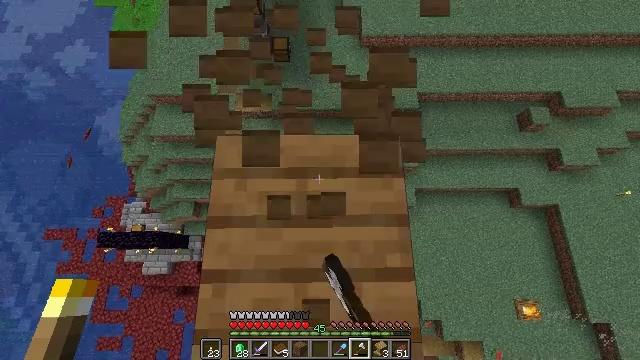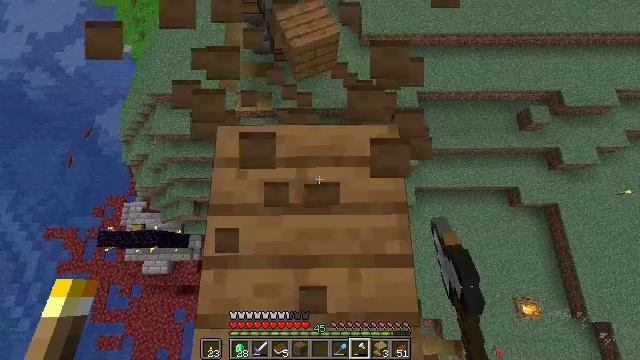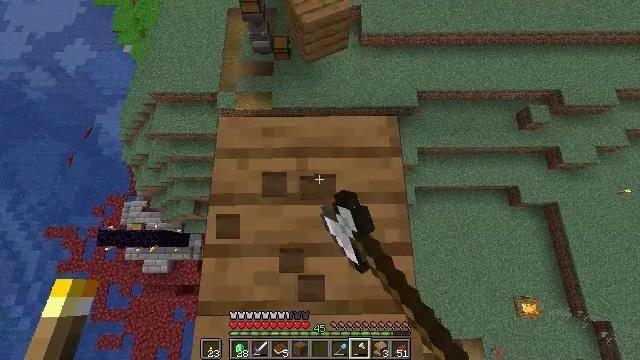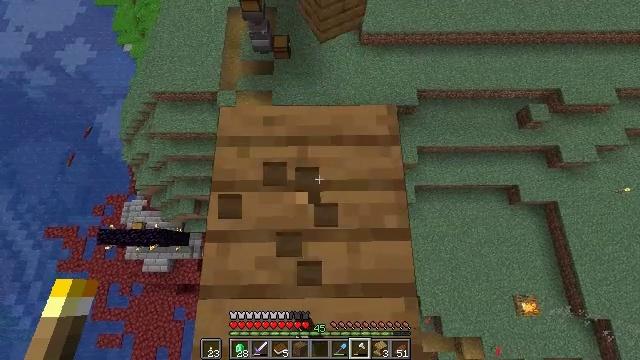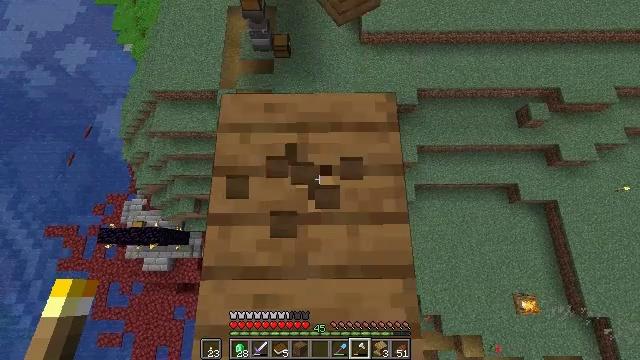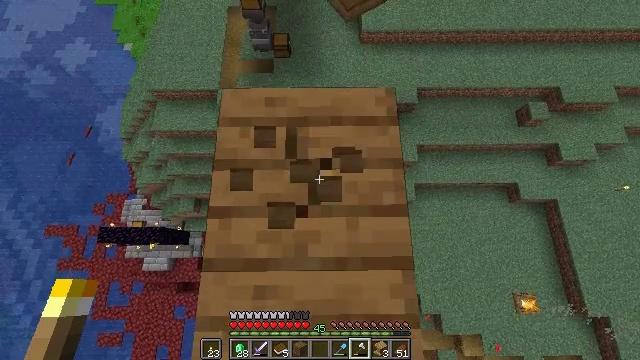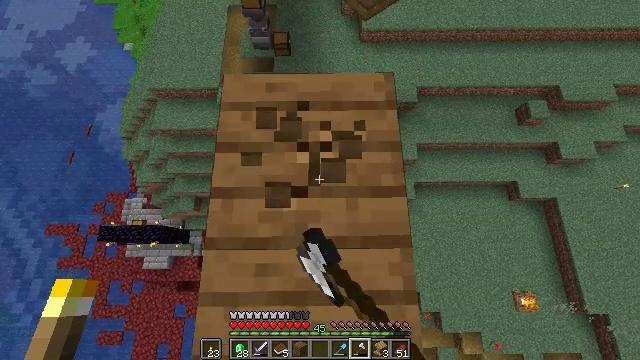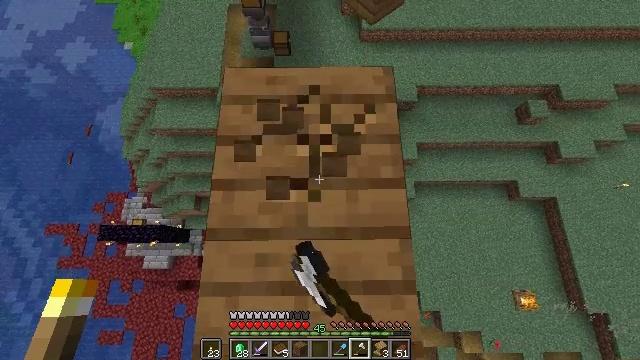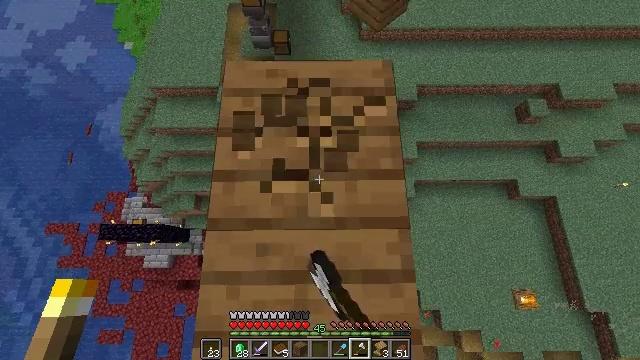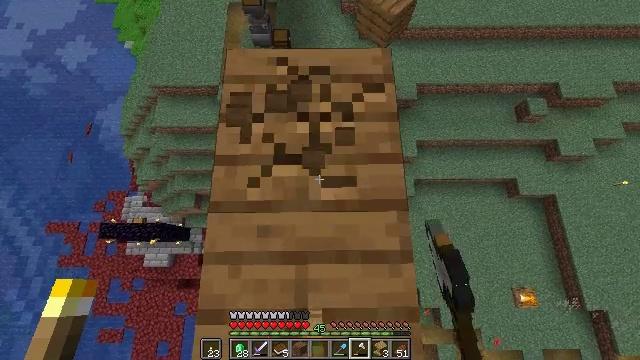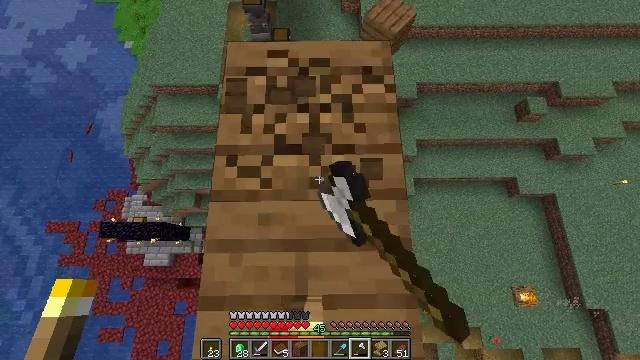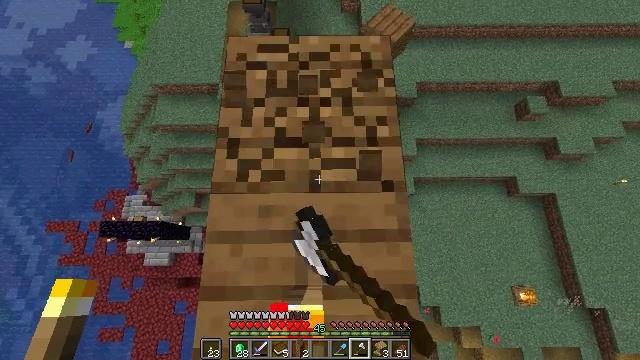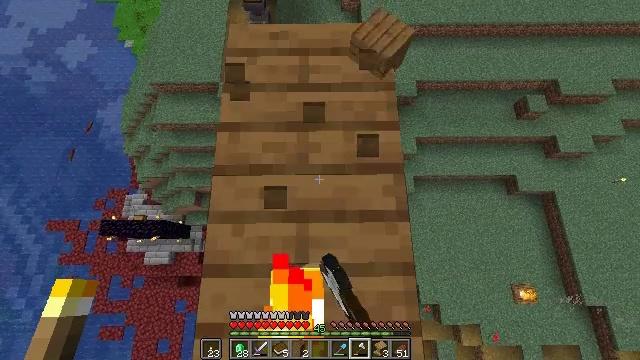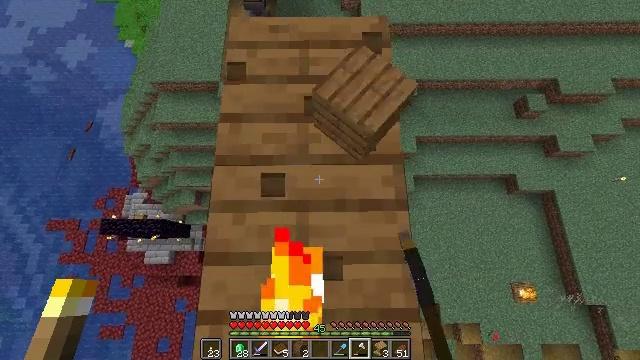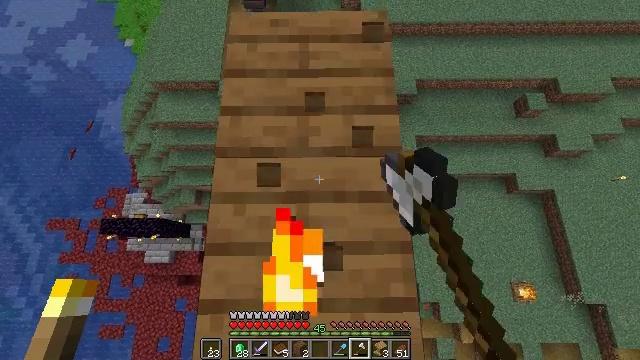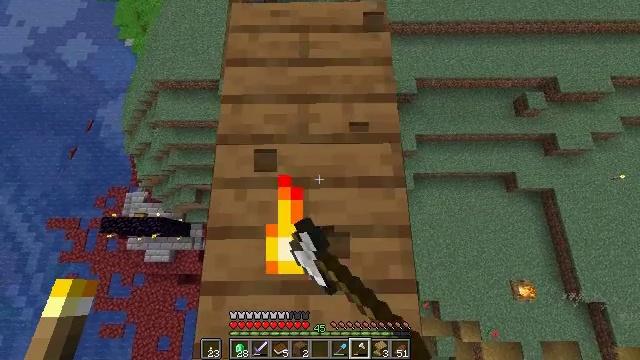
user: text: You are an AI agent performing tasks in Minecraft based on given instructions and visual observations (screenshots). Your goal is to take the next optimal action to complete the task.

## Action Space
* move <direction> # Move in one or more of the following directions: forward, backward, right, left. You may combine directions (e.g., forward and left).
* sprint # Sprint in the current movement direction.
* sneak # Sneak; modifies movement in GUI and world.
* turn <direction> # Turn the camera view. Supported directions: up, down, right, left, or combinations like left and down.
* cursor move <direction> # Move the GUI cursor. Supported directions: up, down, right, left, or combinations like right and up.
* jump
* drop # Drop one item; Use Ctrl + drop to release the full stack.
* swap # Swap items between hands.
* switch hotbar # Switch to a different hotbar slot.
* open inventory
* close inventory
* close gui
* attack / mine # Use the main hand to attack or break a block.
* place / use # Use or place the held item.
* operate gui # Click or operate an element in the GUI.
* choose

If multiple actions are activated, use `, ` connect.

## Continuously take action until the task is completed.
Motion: motion action
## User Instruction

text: Attack the torch to pick it up.
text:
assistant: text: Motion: move back, sneak, attack / mine
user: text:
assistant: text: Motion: move back, sneak, attack / mine
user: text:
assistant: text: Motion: move back, sneak, attack / mine
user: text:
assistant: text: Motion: move back, sneak, attack / mine
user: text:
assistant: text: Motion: move back, sneak, attack / mine
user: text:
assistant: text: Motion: move back, sneak, attack / mine
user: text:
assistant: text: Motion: move back, sneak, attack / mine
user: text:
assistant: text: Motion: move back, sneak, attack / mine
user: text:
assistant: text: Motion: move back, sneak, attack / mine
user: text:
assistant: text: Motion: move back, sneak, attack / mine
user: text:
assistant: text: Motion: move back, sneak, attack / mine
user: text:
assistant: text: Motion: move back, sneak, attack / mine
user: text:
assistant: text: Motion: move back, sneak, attack / mine
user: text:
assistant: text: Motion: move back, sneak, attack / mine
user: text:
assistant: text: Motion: move back, sneak, attack / mine
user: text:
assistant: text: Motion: move back, sneak, attack / mine
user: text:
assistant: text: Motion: move back, sneak, attack / mine
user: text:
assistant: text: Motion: move back, sneak, attack / mine
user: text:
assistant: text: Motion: move back, sneak, attack / mine
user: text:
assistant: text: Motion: sneak, attack / mine